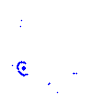
Particle: proton